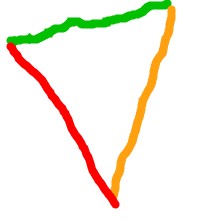
Shape: triangle